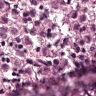
Metastatic tissue present: yes